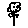
Label: flower